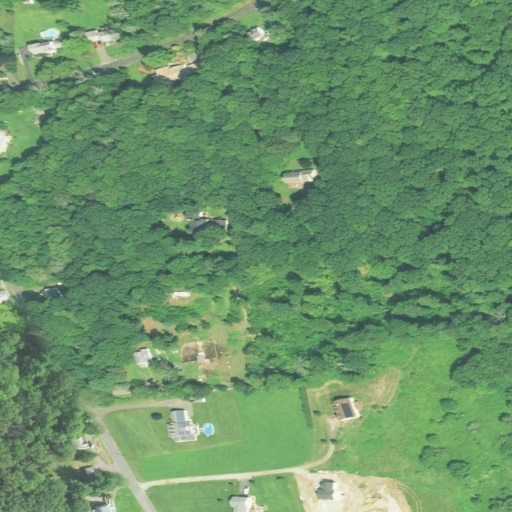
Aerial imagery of mountain in Connecticut named Holt Hill containing deciduous forest, open development, cultivated crops, low intensity development, pasture, and medium intensity development